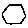
Label: hexagon